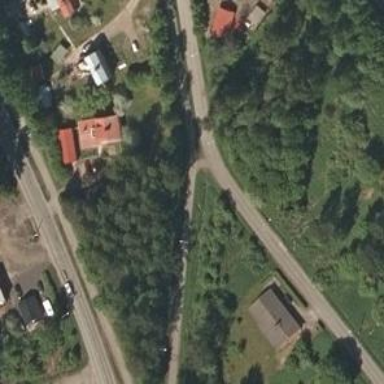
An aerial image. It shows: Cycleway.